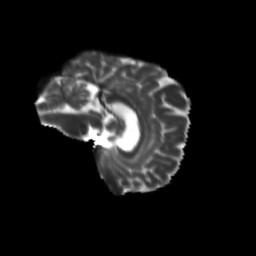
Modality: T2w
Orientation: sagittal
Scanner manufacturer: siemens
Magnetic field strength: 3 T
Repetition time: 9.2 s
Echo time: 0.084 s